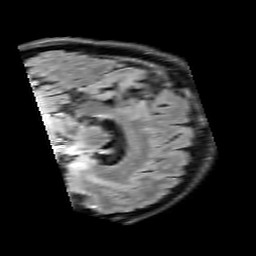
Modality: FLAIR
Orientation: sagittal
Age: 49
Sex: male
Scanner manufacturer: siemens
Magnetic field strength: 3 T
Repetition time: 9 s
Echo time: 0.098 s